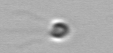
Label: flagellate